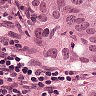
Metastatic tissue present: yes